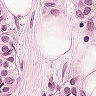
Metastatic tissue present: yes